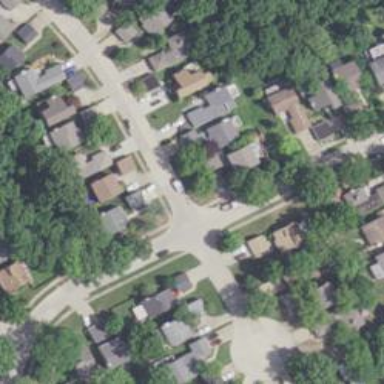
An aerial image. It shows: Residential road with separate sidewalk.